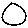
Label: circle